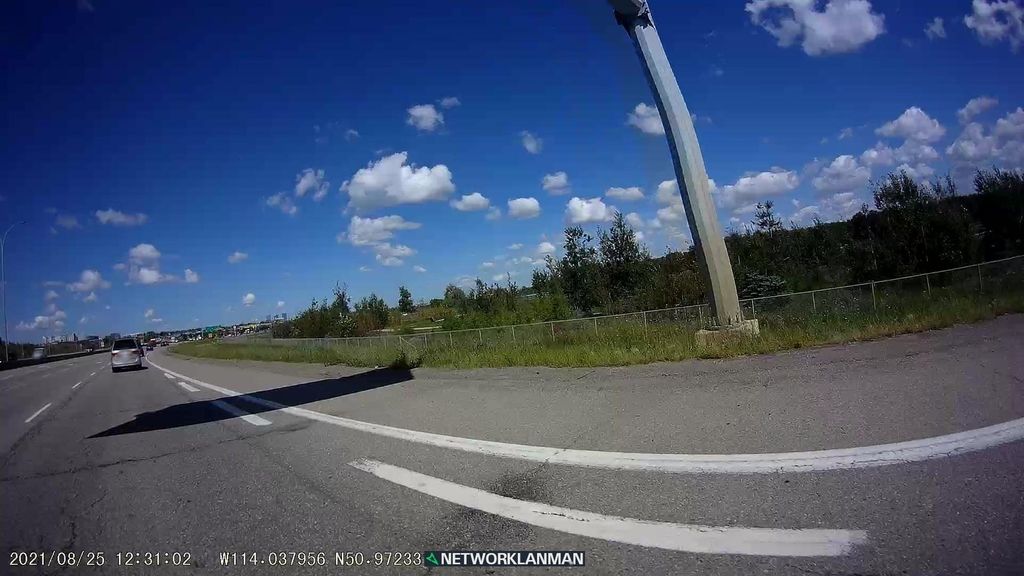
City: calgary